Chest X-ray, AP view. Patient: 37 years old, sex M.
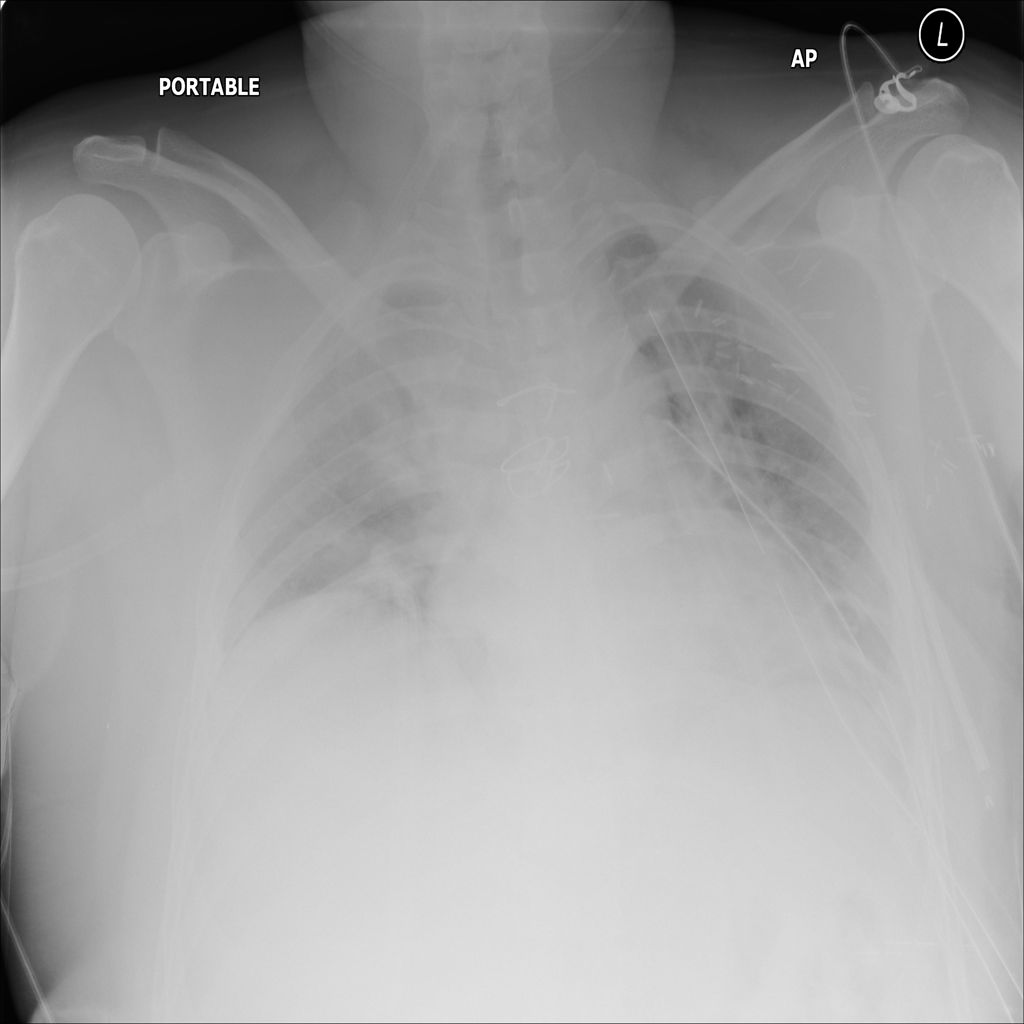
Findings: No Finding